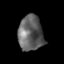
Tissue: skin
Cell type: Epithelial cells
Senescence score: 0.2672
Nuclear area (px): 861
Mean DAPI intensity: 97.528